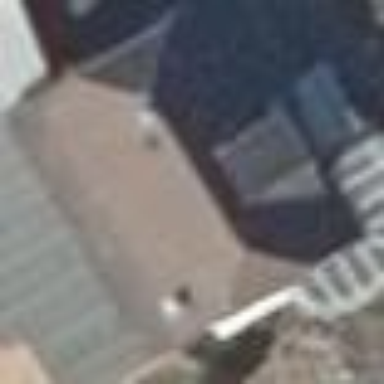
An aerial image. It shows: Detached building with half-hipped roof shape.